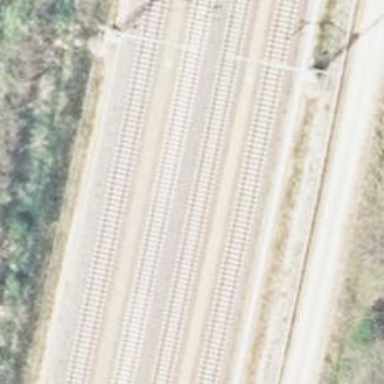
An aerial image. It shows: Railway service station.